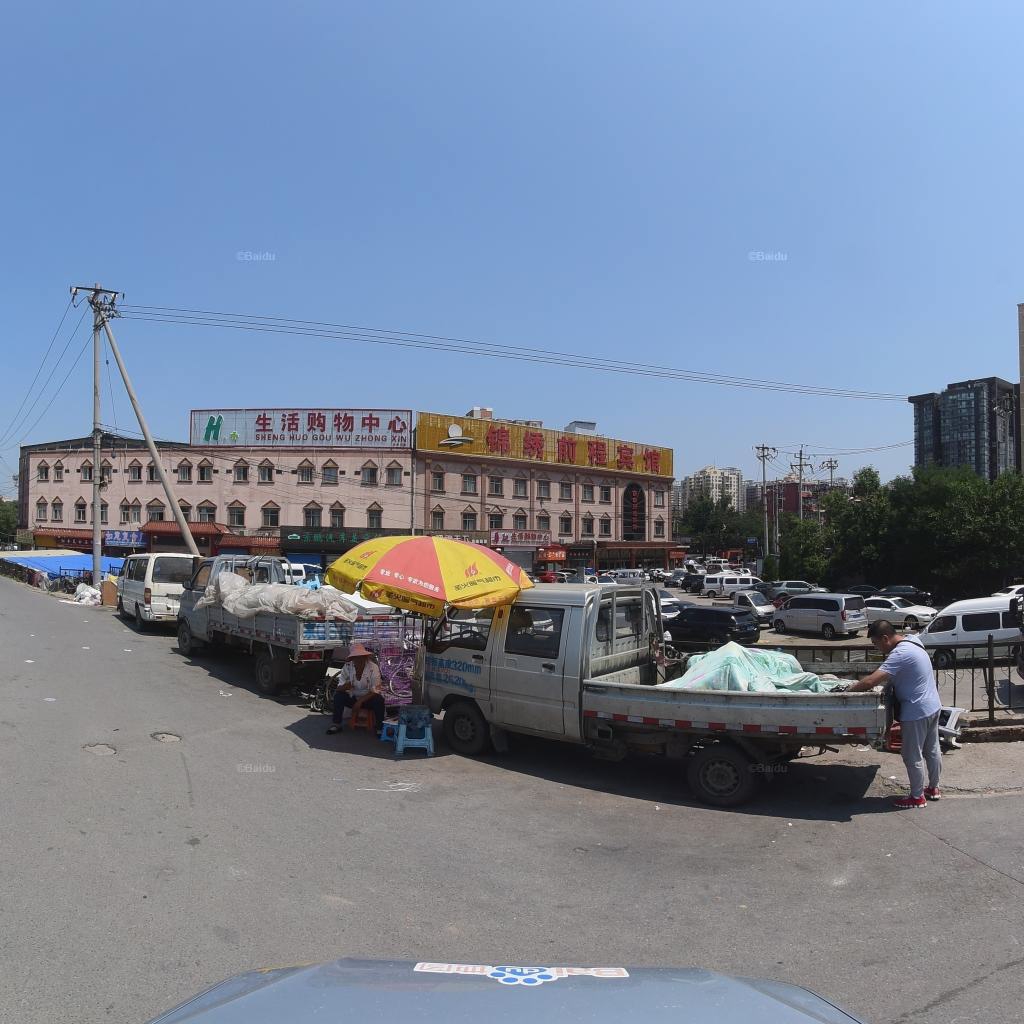
Region: Fengtai
Road damage annotations: longitudinal crack, pothole, pothole